Field crop: maize
Growth stage: 2
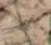
Species: salsola